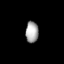
Tissue: lung
Cell type: Endothelial cells
Senescence score: 0.7445
Nuclear area (px): 272
Mean DAPI intensity: 162.971